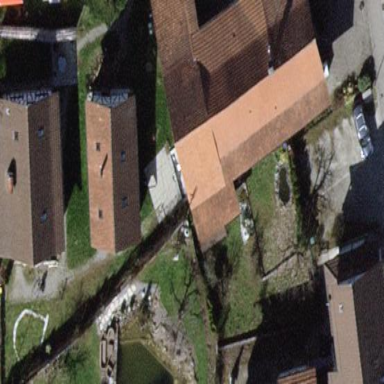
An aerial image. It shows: Gabled roof farm building.